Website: lowes
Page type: order-returns
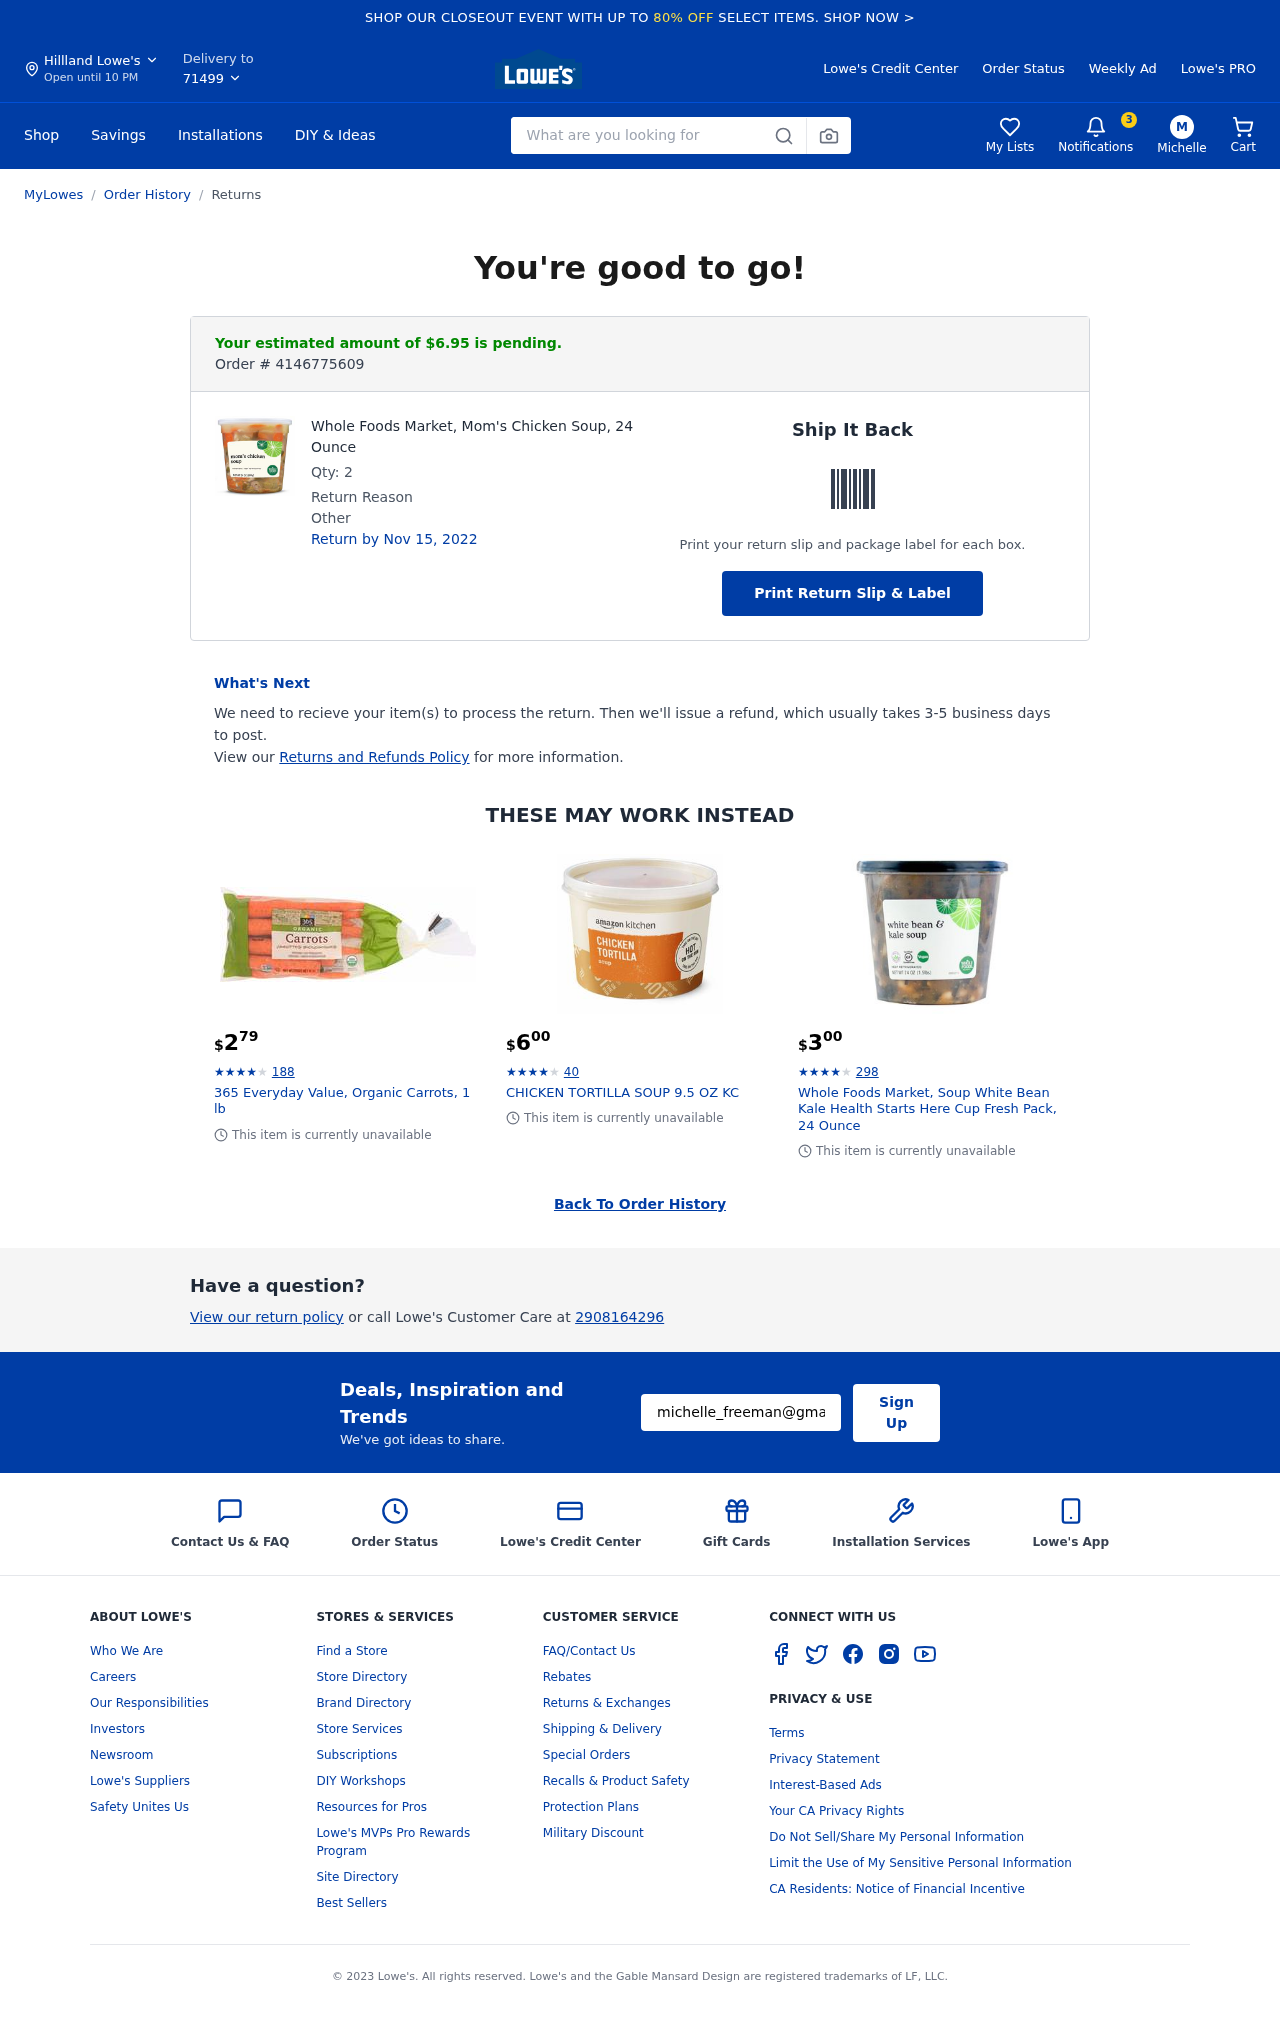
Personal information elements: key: PII_CITY
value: Hillland
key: PII_EMAIL
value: michelle_freeman@gmail.com
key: PII_FIRSTNAME
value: Michelle
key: PII_PHONE
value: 2908164296
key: PII_POSTCODE
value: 71499
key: PII_FIRSTNAME_INITIAL
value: M
Product elements: key: PRODUCT1_NAME
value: Whole Foods Market, Mom's Chicken Soup, 24 Ounce
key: PRODUCT1_QUANTITY
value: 2
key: PRODUCT2_NAME
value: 365 Everyday Value, Organic Carrots, 1 lb
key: PRODUCT2_NUM_RATINGS
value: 188
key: PRODUCT2_PRICE
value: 2.79
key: PRODUCT2_RATING
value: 4.4
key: PRODUCT3_NAME
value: CHICKEN TORTILLA SOUP 9.5 OZ KC
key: PRODUCT3_NUM_RATINGS
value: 40
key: PRODUCT3_PRICE
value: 6
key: PRODUCT3_RATING
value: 4.5
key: PRODUCT4_NAME
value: Whole Foods Market, Soup White Bean Kale Health Starts Here Cup Fresh Pack, 24 Ounce
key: PRODUCT4_NUM_RATINGS
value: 298
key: PRODUCT4_PRICE
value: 3
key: PRODUCT4_RATING
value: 4.4
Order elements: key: ORDER_NUM_ITEMS
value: Cart
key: ORDER_TOTAL
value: Your estimated amount of $6.95 is pending.
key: ORDER_ID
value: Order # 4146775609
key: ORDER_RETURN_BY_DATE
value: Return by Nov 15, 2022
Search elements: key: HEADER_SEARCH
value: What are you looking for
Other elements: key: NOTIFICATION_COUNT
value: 3